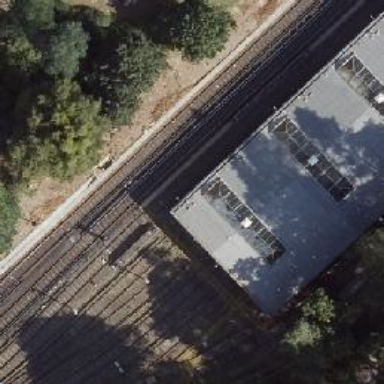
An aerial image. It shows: Disused electrified railway yard with overhead electrified rails.